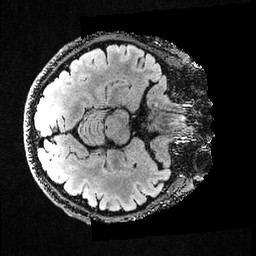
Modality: FLAIR
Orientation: axial
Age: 37
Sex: male
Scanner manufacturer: ge
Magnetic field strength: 3 T
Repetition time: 4.802 s
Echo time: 0.1162 s